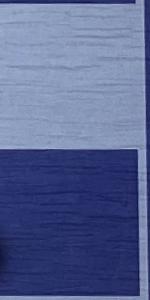
Label: Empty